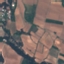
Land use / land cover: PermanentCrop